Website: lowes
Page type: payment
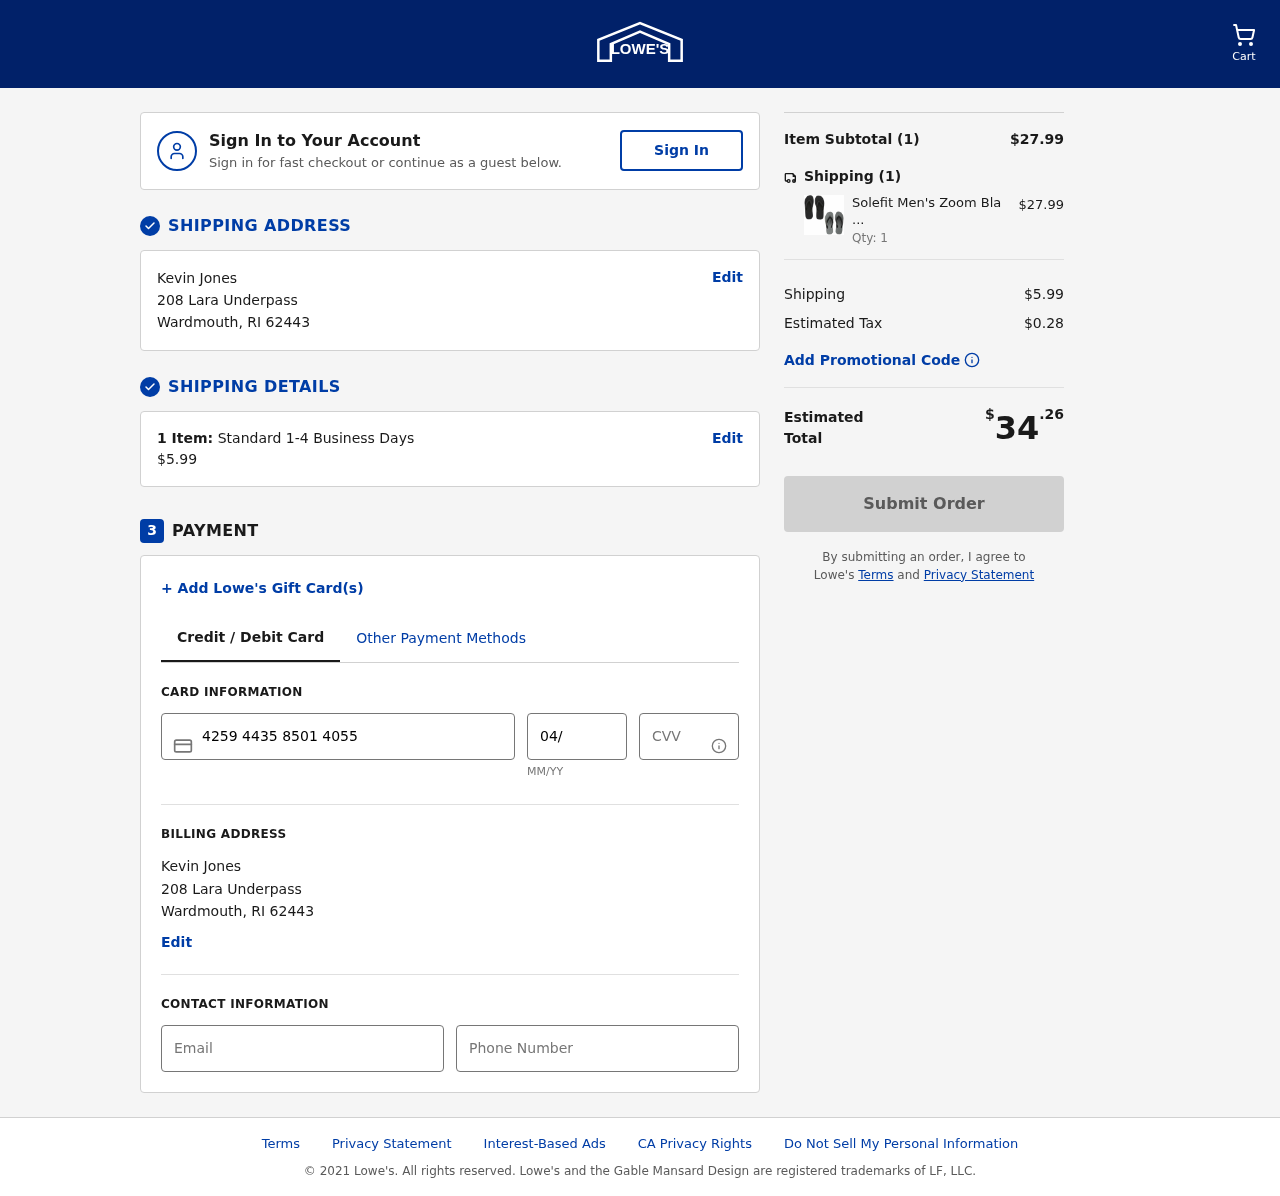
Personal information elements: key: PII_CARD_CVV
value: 059
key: PII_CARD_EXPIRY
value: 04/26
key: PII_CARD_NUMBER
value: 4259 4435 8501 4055
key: PII_CITY
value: Wardmouth
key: PII_EMAIL
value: kevin.jones@gmail.com
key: PII_FULLNAME
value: Kevin Jones
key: PII_PHONE
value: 4737168210
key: PII_POSTCODE
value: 62443
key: PII_STATE_ABBR
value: RI
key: PII_STREET
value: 208 Lara Underpass
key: PII_FULLNAME2
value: Kevin Jones
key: PII_STREET2
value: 208 Lara Underpass
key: PII_CITY2
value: Wardmouth
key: PII_STATE_ABBR2
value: RI
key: PII_POSTCODE2
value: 62443
Product elements: key: PRODUCT1_NAME
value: Solefit Men's Zoom Black & Olive Flip-Flops Pack of 2-6 UK (40 EU) (SLFT-0101-0106)
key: PRODUCT1_PRICE
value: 27.99
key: PRODUCT1_QUANTITY
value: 1
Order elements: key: ORDER_NUM_ITEMS
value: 1
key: ORDER_SHIPPING_COST
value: $5.99
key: ORDER_NUM_ITEMS2
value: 1
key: ORDER_SUBTOTAL
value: $27.99
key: ORDER_NUM_ITEMS3
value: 1
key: ORDER_SHIPPING_COST2
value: $5.99
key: ORDER_TAX
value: $0.28
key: ORDER_TOTAL
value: $34.26